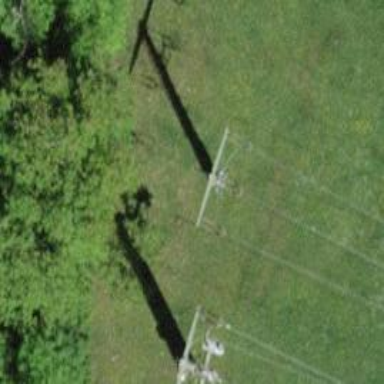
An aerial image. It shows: Power line is depicted.